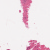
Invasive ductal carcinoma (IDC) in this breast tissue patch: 0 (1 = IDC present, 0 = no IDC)